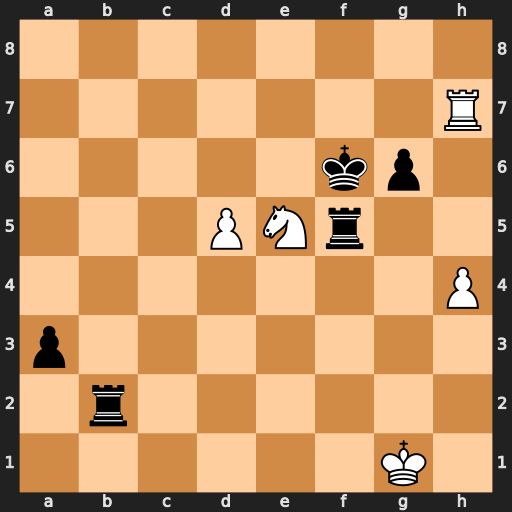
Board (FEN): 8/7R/5kp1/3PNr2/7P/p7/1r6/6K1
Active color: w
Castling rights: -
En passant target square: -
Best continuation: Ng4#